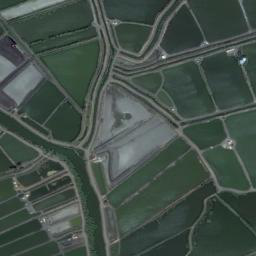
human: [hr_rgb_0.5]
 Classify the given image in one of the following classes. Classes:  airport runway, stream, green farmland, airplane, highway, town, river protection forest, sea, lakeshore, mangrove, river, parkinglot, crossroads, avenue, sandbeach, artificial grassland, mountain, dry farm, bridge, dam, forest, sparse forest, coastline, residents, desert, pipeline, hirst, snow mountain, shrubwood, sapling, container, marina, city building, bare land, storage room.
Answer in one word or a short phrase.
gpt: green farmland